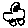
Label: car